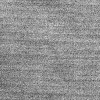
Atmospheric dust classification: dusty